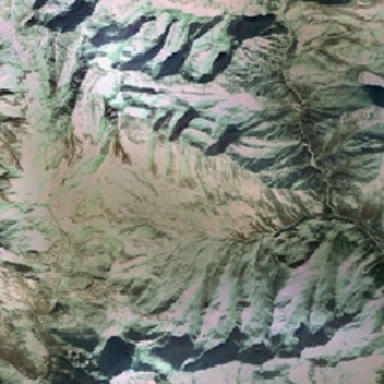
Many white snow covers irregular mountains .